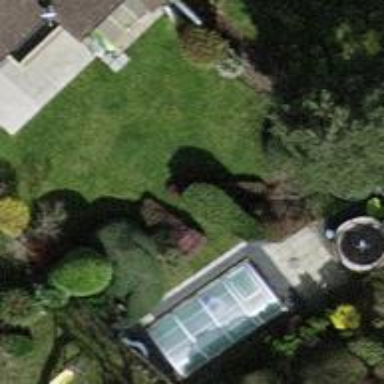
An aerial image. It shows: Garden surrounded by fence.